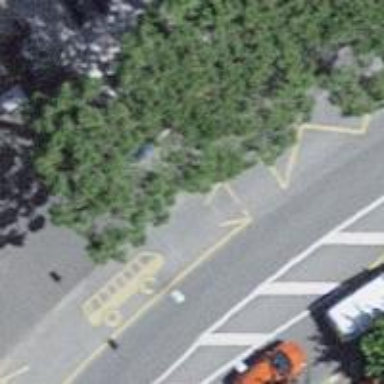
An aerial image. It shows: Bus stop with sheltered platform for public transport.